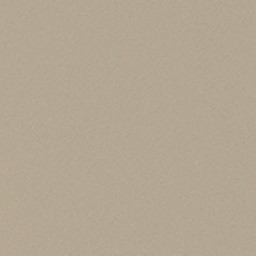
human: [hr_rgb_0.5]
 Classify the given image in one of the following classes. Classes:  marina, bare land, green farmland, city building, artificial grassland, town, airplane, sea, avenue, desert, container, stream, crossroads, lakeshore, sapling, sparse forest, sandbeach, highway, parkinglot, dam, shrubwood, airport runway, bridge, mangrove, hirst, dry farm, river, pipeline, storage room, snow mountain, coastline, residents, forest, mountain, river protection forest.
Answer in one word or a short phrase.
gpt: desert